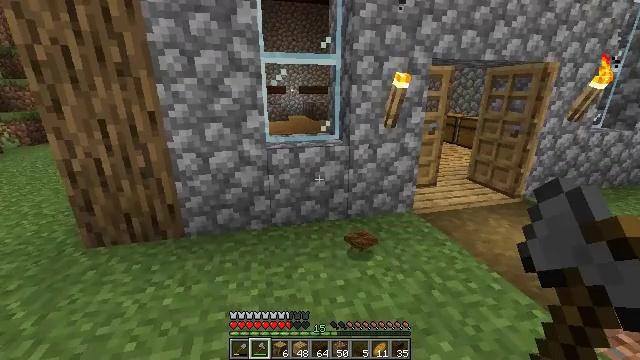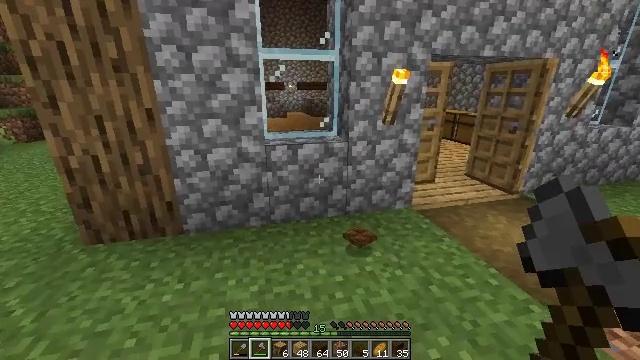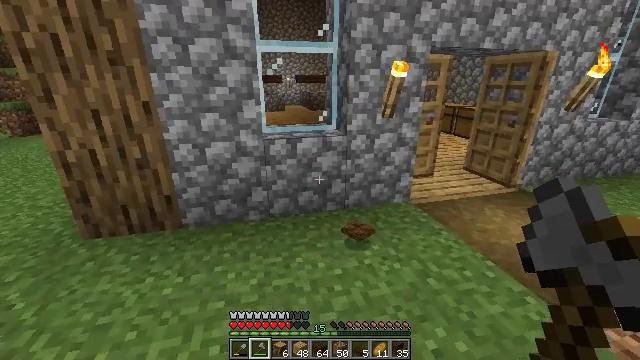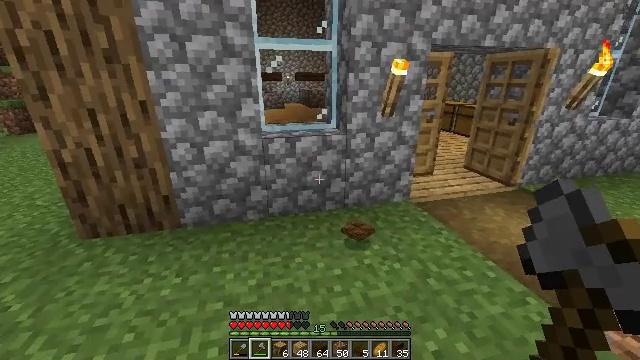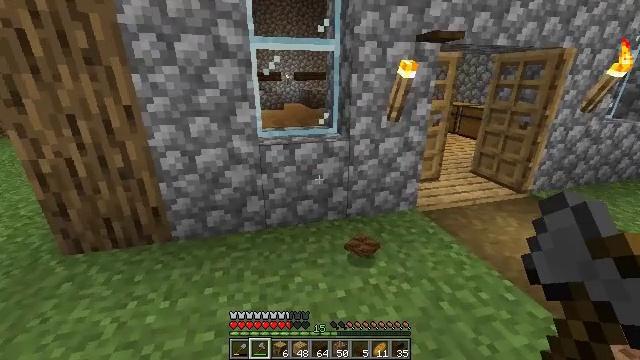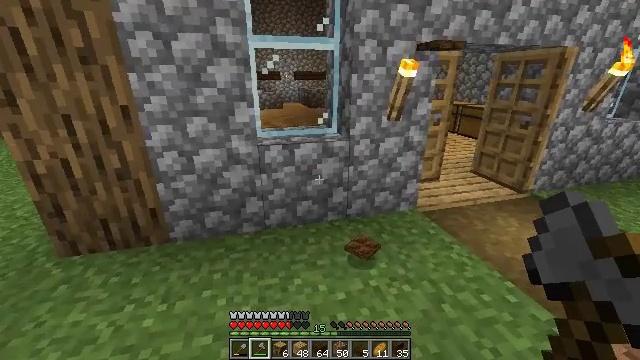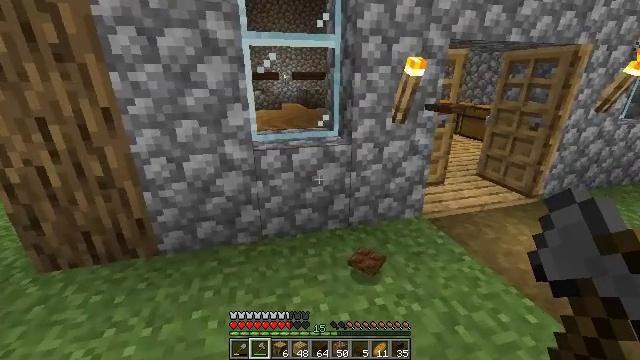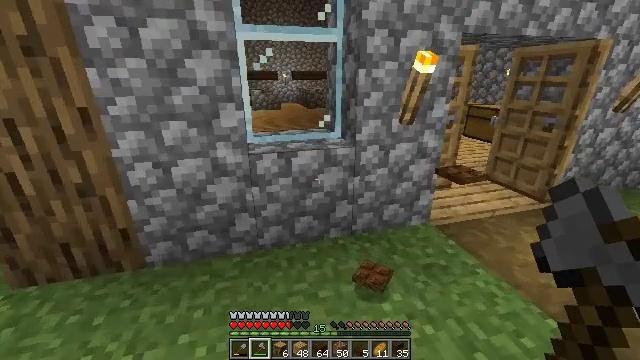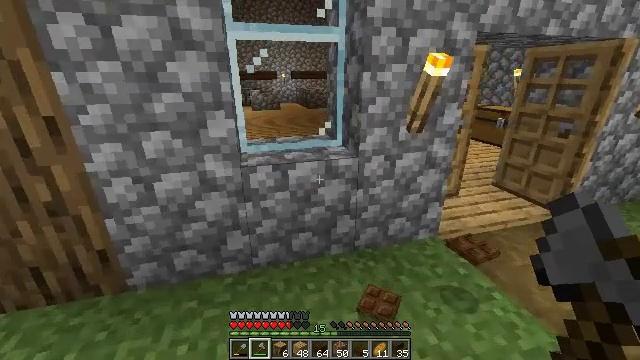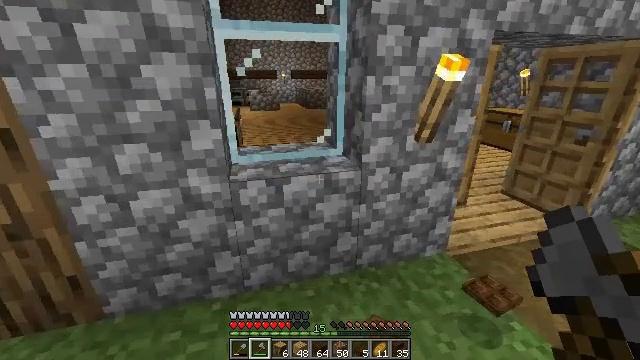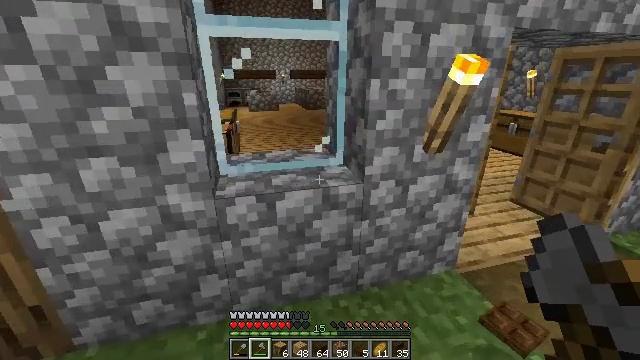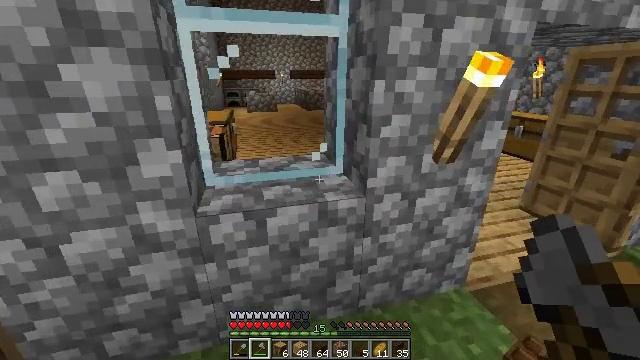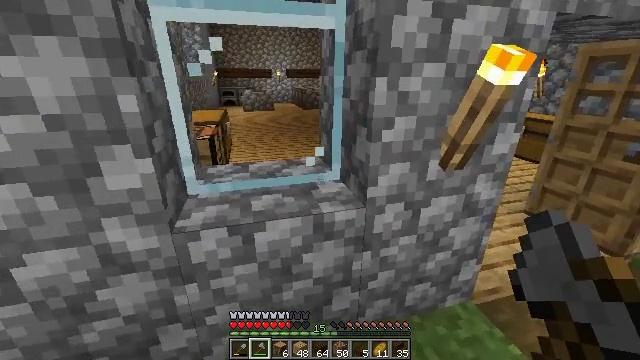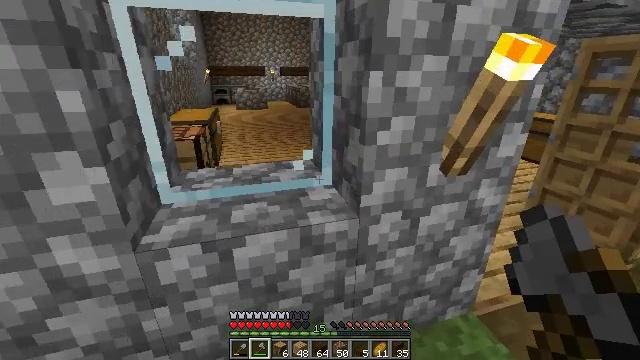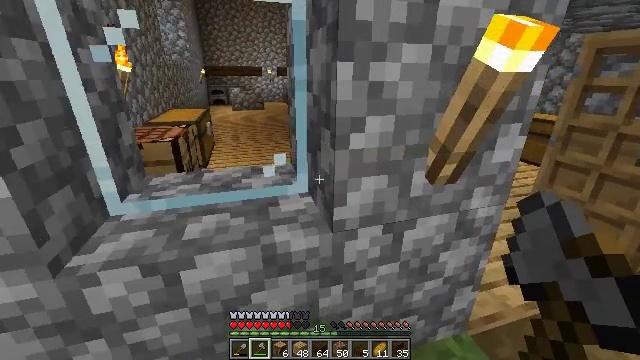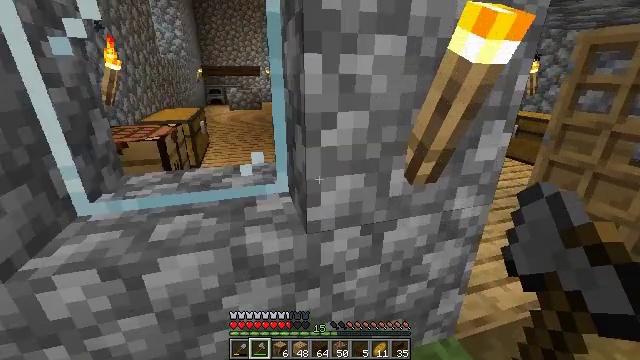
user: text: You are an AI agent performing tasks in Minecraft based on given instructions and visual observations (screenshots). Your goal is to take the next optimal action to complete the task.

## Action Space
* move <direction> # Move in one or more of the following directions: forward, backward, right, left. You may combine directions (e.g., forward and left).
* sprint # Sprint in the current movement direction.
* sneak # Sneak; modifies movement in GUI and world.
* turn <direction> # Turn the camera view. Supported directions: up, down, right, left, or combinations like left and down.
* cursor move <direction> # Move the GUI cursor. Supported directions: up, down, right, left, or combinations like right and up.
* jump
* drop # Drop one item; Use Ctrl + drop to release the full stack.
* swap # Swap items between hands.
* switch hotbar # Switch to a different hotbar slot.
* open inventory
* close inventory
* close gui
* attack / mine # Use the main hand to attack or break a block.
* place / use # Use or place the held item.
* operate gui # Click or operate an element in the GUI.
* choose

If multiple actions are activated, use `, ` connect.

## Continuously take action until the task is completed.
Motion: motion action
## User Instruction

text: Attack the dark oak trapdoor to remove it.
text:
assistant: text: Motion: no_op
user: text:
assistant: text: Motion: turn down
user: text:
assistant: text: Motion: move forward
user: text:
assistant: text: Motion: move forward
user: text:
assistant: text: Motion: move forward
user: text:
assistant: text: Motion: move forward
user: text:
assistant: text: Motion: move forward
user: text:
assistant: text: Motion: move forward
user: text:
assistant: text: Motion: move forward
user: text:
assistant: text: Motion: move forward
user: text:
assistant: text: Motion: move forward
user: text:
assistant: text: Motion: move forward
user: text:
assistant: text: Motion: move forward and move right, turn right
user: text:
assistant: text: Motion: move right
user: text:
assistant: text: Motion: move right
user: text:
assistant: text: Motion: move right
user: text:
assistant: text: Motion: move right, turn up
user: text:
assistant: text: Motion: move right, turn left and up
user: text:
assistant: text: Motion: move back and move right, turn left and up
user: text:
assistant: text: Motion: move back and move right, turn left and up
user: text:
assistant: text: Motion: move back and move right, turn left and up
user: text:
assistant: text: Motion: move back and move right, turn left and up
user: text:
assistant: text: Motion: move back and move right, turn left and up
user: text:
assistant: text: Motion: turn left and up
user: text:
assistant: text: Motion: no_op
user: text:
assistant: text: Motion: no_op
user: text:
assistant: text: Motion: no_op
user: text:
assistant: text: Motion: no_op
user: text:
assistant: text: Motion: turn left and up
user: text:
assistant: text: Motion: turn left